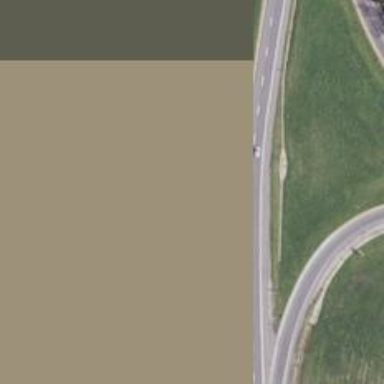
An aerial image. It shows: Motorway junction.